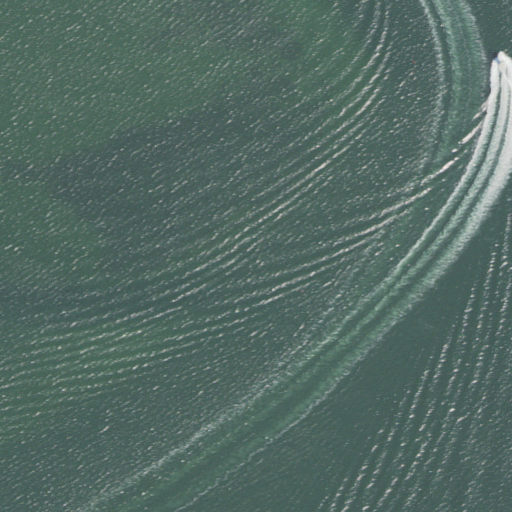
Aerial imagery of bar in Massachusetts named Splitting Knife containing only open water